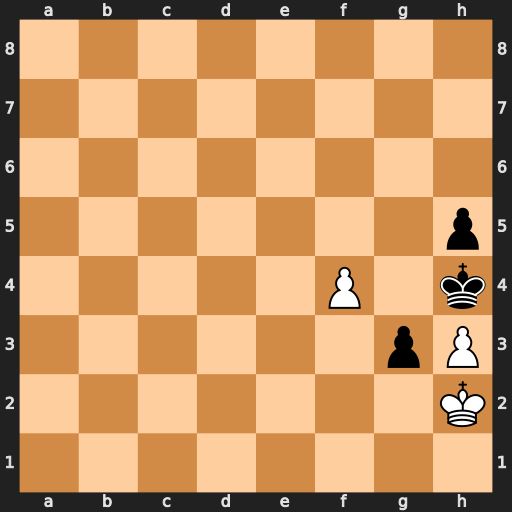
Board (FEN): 8/8/8/7p/5P1k/6pP/7K/8
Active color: w
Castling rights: -
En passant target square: -
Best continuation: Kg1 g2 Kh2 g1=Q+ Kxg1 Kg3 f5 Kf4 f6